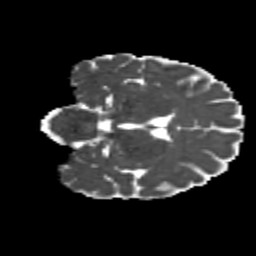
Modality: MD
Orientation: coronal
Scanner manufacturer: siemens
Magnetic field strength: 3 T
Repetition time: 4.16 s
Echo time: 0.0806 s